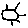
Label: sun